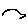
Label: bird